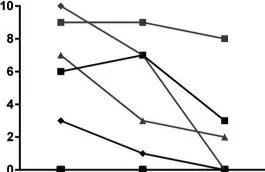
Cough/sore throat.
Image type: chart (chart)